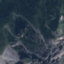
Label: HerbaceousVegetation